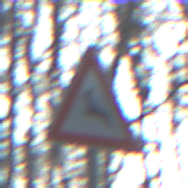
Verkehrszeichen: WildwechselRechts
Umgebung: Outdoor, Nature
Tageszeit: SunriseSunset
Wetter: Clear
Licht: Natural
Jahreszeit: Winter
Kontrast: LowContrast